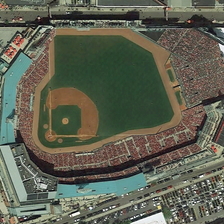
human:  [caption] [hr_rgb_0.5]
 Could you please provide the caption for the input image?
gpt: a baseball field is in a stadium near a parking lot .

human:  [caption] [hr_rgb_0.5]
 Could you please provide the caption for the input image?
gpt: a baseball field is in a stadium near a parking lot .

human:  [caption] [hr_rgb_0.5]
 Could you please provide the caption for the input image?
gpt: red and green football fields are in the middle of the stadium .

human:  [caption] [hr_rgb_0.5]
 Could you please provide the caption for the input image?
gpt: the bird's nest stadium is surrounded by vegetation regularly .

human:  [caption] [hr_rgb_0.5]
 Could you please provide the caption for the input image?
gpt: the bird's nest stadium is surrounded by vegetation regularly .